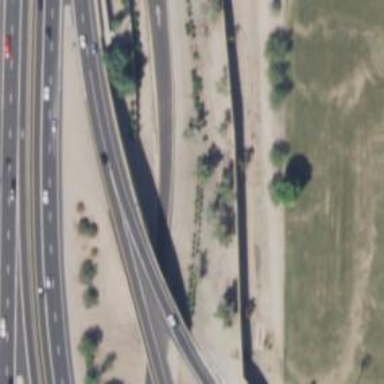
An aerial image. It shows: Bridge over motorway_link.